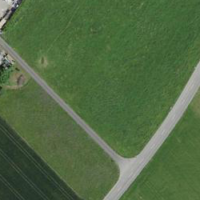
EUNIS habitat code: 25
Species observed at this site:
Senecio vulgaris